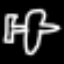
Label: airplane